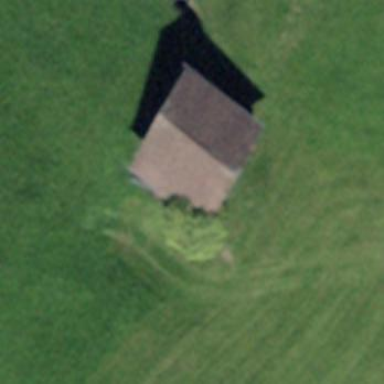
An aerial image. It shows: Rural barn.